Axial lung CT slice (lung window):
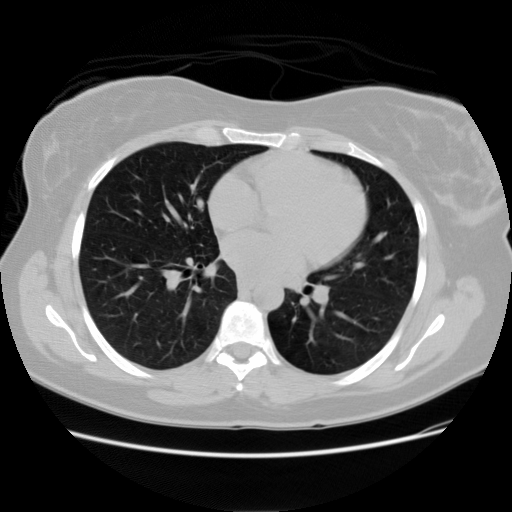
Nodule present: no